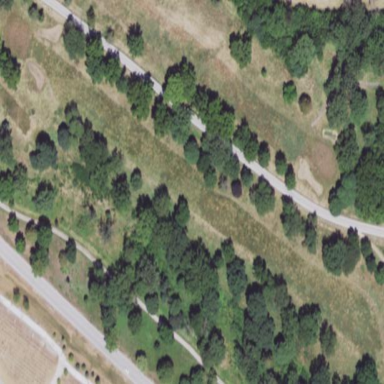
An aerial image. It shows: Grassy area designated as golf fairway.